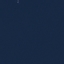
Land use / land cover: SeaLake